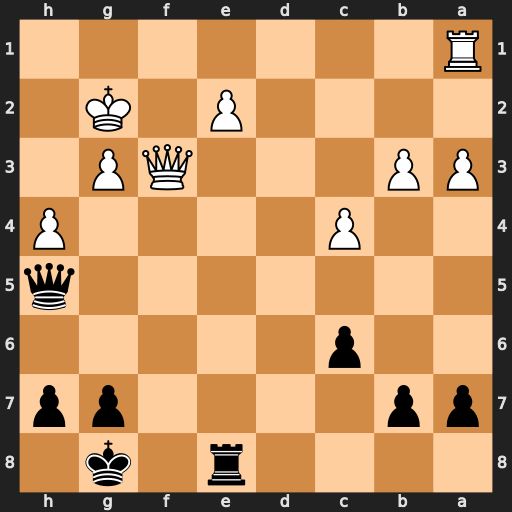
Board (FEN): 4r1k1/pp4pp/2p5/7q/2P4P/PP3QP1/4P1K1/R7
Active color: b
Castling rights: -
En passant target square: -
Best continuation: Rxe2+ Qxe2 Qxe2+